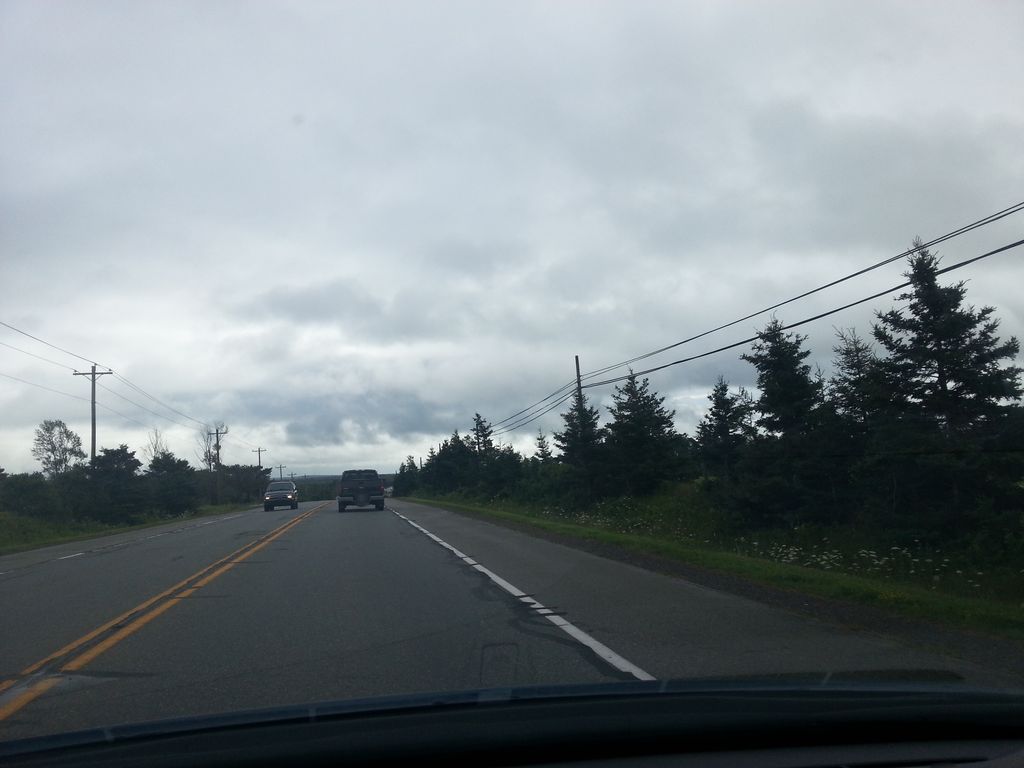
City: charlottetown